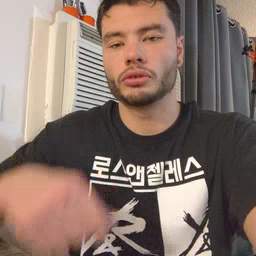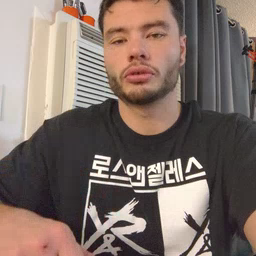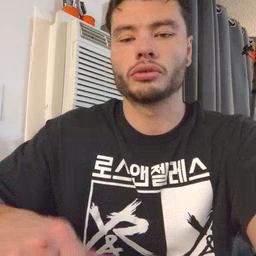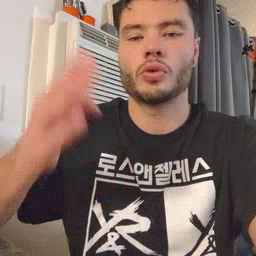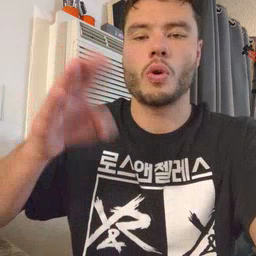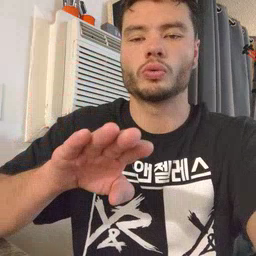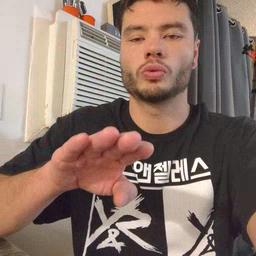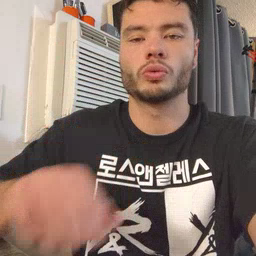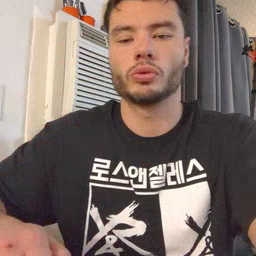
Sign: close